Interaction volume radius: 5 \u00c5
Interaction volume height: 35 \u00c5
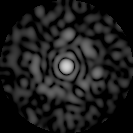
Disorder parameter: 0.8641